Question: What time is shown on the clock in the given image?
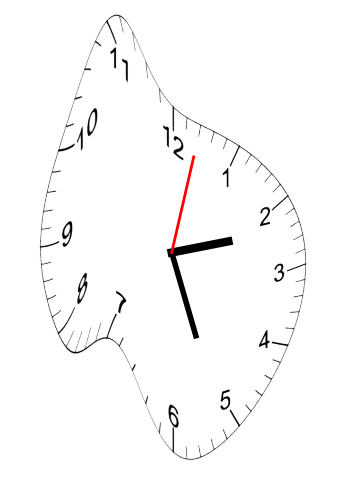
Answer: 02:26:02